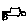
Label: car